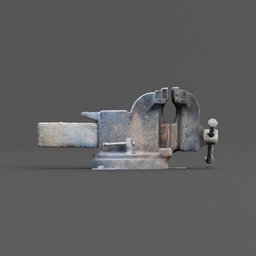
Label: tools